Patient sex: F
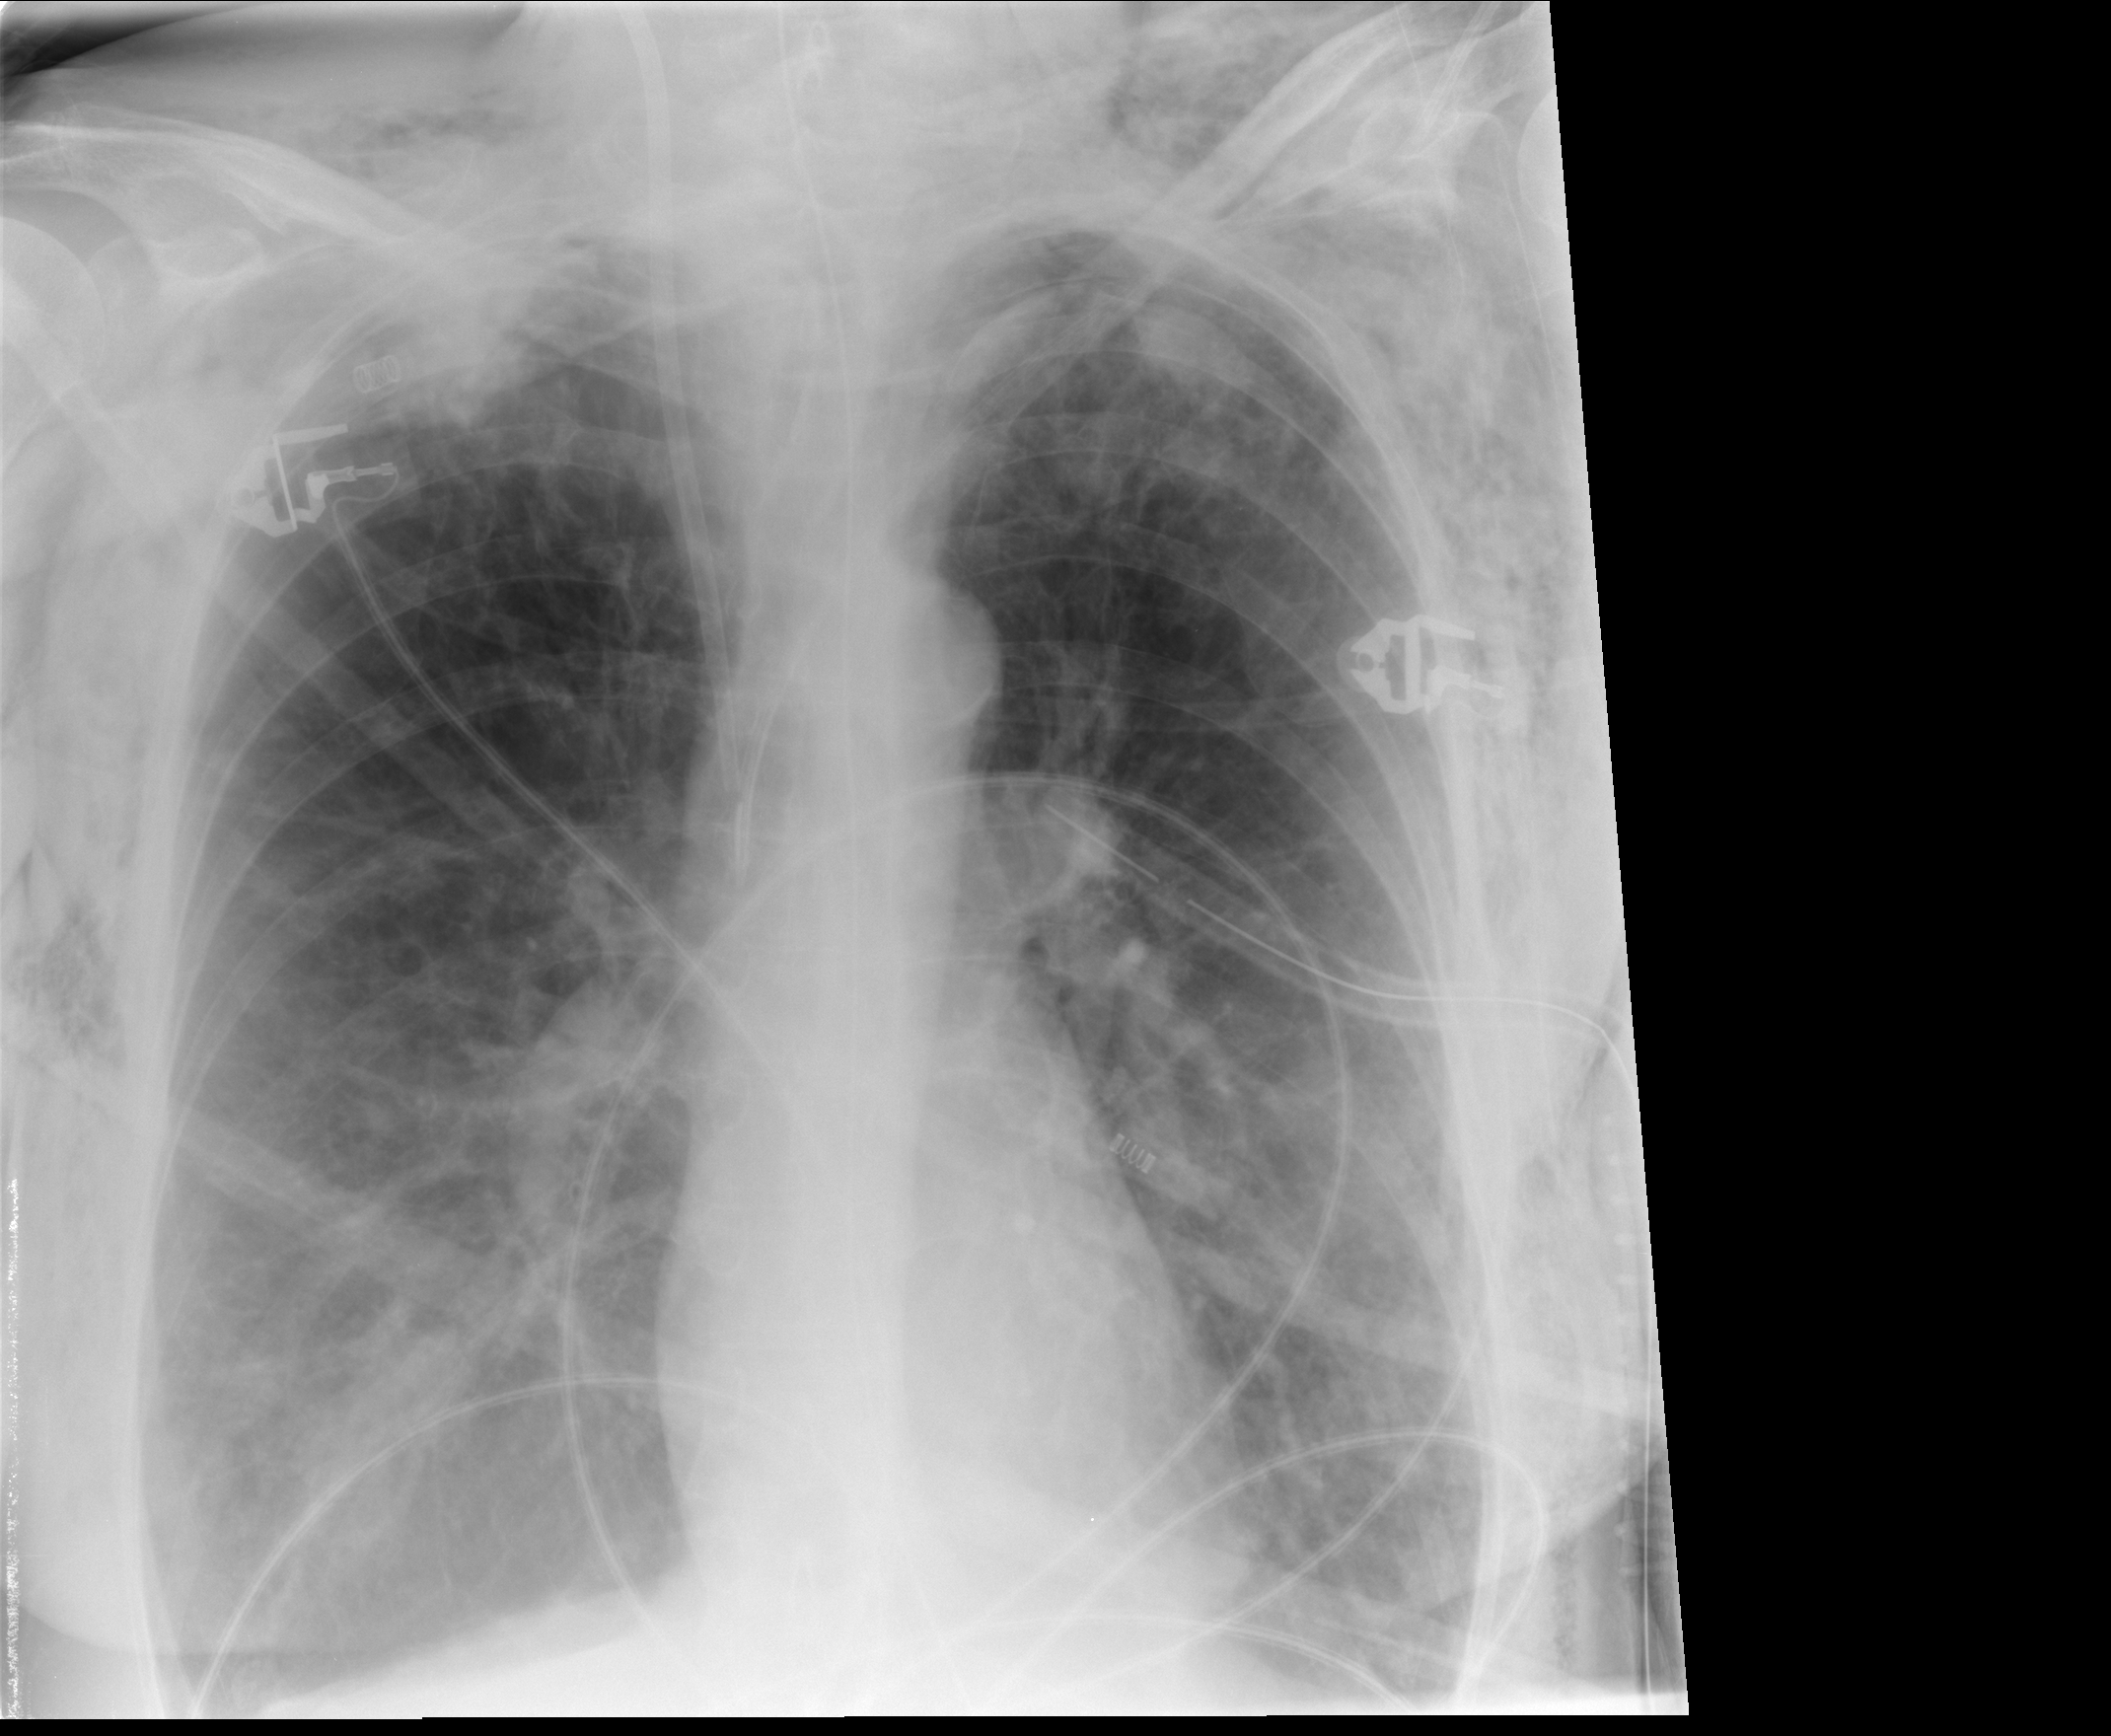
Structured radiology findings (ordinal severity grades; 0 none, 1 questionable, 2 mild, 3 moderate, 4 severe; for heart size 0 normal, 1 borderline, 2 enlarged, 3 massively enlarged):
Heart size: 0
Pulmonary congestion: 0
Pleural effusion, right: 2
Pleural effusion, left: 1
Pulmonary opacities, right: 2
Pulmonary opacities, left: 2
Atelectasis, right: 2
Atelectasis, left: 2